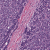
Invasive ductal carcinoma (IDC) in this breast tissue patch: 1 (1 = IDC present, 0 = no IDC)